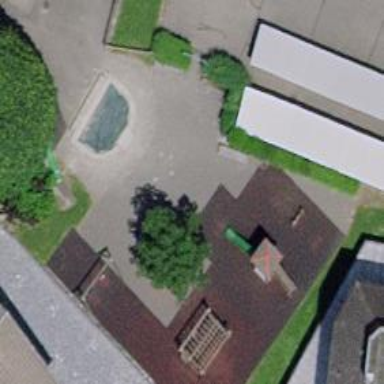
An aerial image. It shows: Playground featuring slide.